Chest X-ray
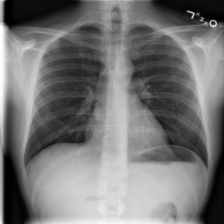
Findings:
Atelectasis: negative
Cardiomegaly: negative
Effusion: negative
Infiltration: negative
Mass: negative
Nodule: negative
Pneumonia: negative
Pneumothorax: negative
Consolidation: negative
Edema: negative
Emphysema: negative
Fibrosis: negative
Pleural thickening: negative
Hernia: negative